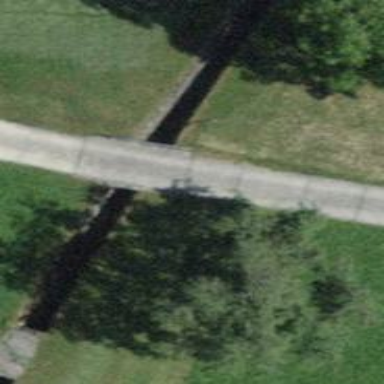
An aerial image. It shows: Service road that includes bridge.